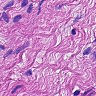
Metastatic tissue present: no